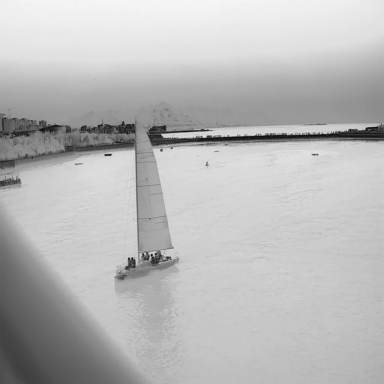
There are three bulk_carriers in the infrared image.